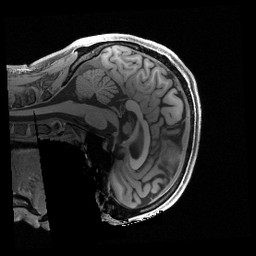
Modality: T1w
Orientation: sagittal
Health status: healthy
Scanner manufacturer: siemens
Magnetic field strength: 3 T
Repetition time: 2.4 s
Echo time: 0.00222 s